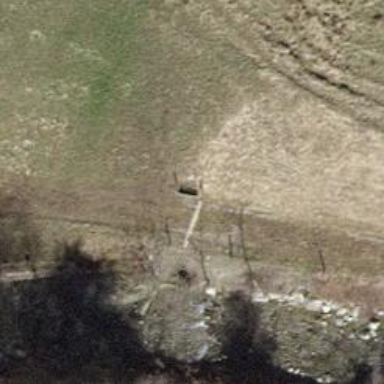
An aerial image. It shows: Path covered with grass.